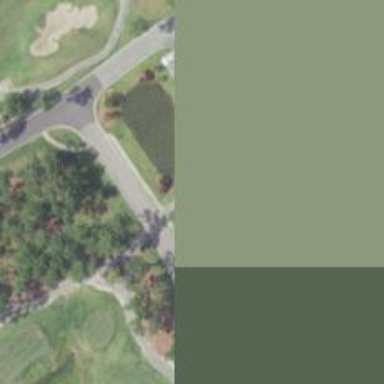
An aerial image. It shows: Footway that serves as golf path.